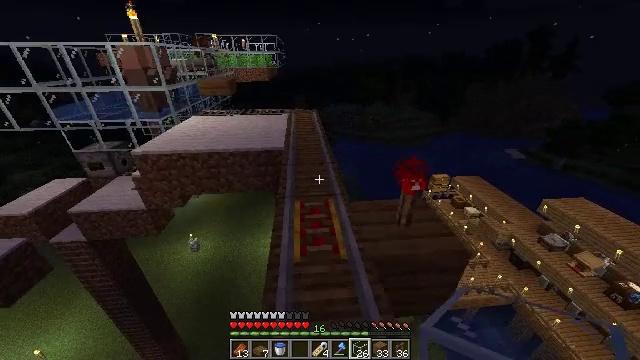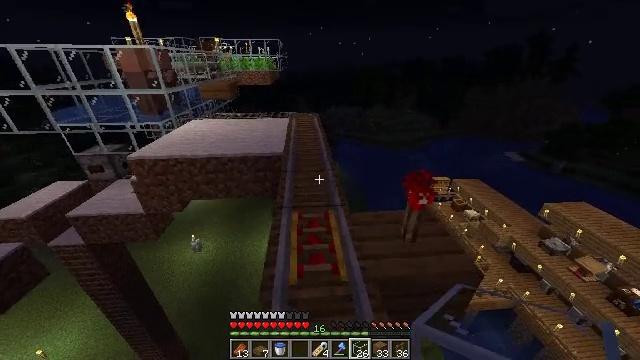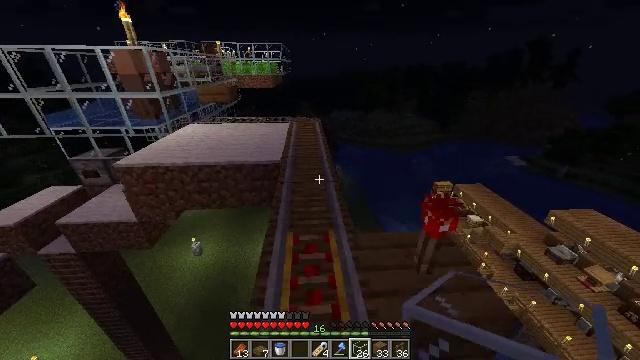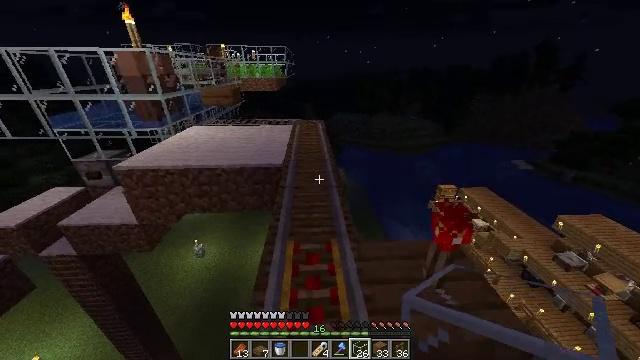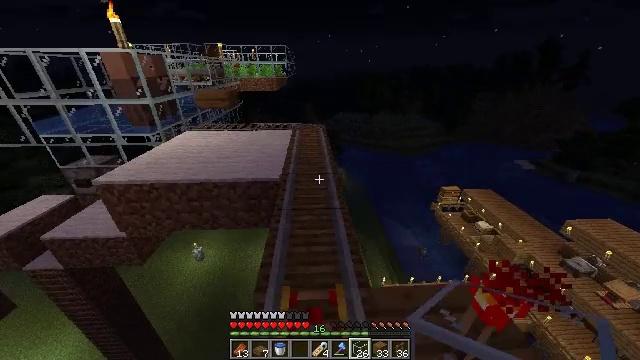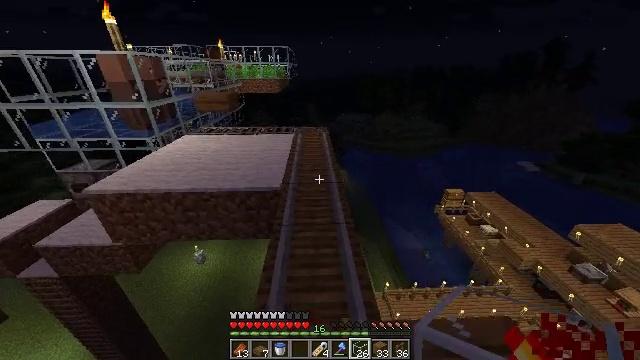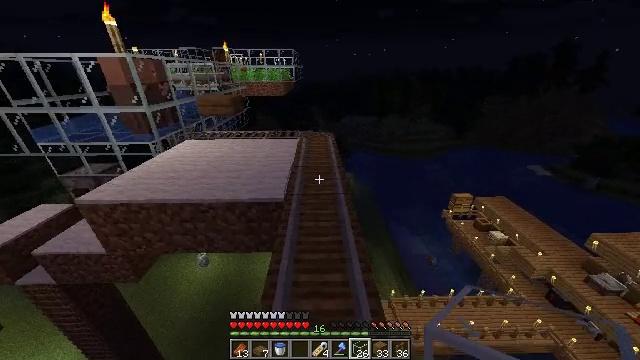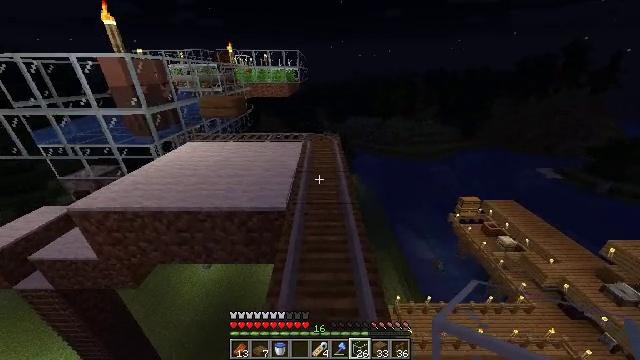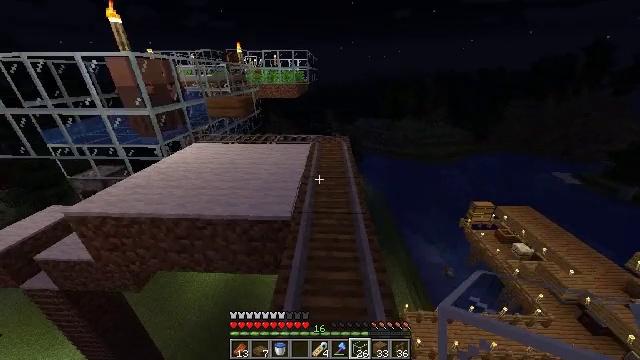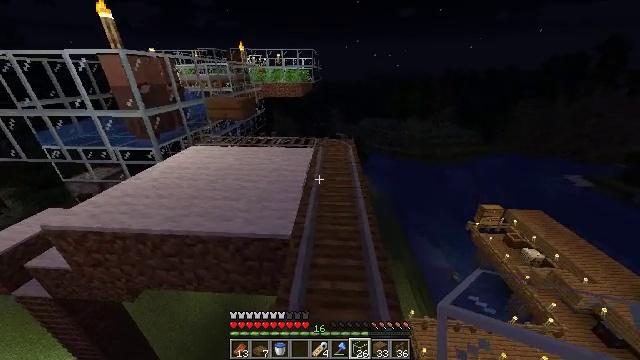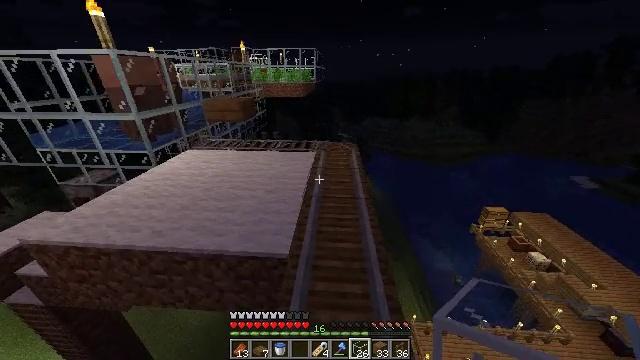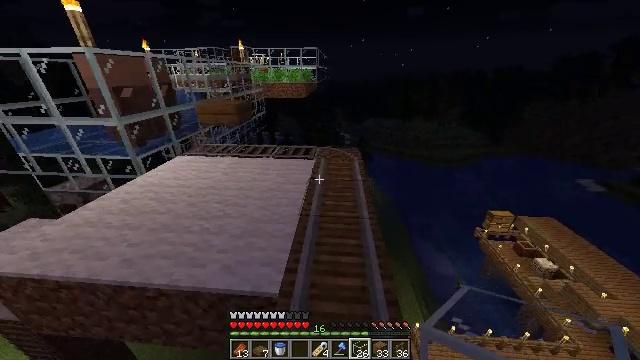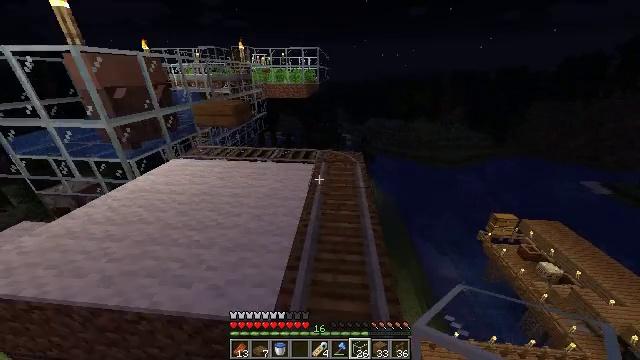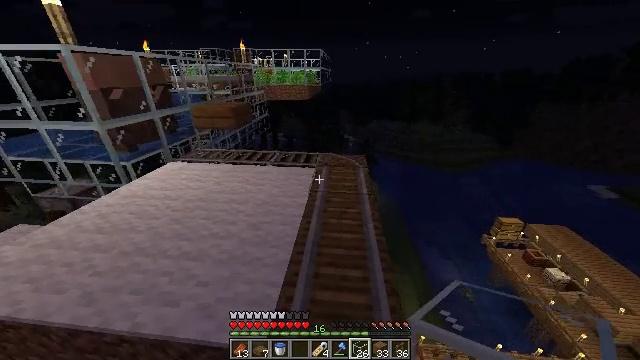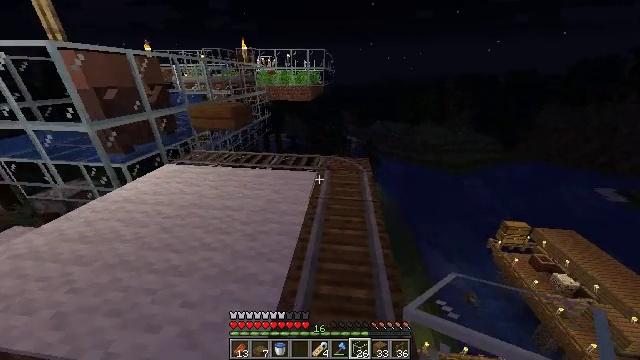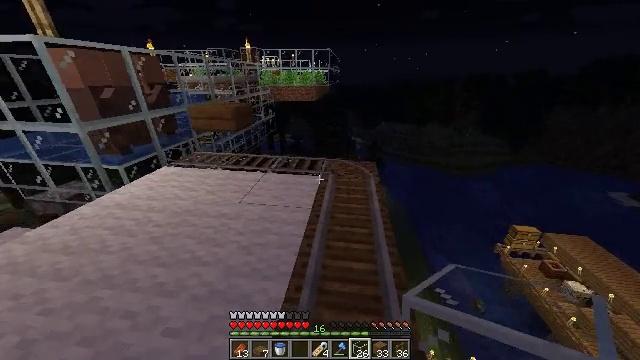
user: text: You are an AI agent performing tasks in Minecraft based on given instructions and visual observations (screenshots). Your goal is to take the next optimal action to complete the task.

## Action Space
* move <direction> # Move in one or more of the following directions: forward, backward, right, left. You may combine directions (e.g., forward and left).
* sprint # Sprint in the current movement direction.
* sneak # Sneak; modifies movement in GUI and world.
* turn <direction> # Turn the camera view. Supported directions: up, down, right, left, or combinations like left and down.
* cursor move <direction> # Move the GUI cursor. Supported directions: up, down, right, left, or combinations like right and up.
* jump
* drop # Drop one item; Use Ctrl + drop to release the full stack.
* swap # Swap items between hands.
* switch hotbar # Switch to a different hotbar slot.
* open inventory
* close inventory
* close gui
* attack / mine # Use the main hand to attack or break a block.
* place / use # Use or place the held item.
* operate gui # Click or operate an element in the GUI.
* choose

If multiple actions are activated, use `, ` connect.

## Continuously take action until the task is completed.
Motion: motion action
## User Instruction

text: Shatter the glass to collect it.
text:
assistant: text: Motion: move forward
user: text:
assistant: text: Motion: move forward
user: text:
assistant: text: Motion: move forward, sprint
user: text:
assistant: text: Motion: move forward, sprint
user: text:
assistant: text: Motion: move forward, sprint
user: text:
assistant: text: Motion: move forward, turn left
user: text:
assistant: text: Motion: move forward, turn left
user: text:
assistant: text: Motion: move forward, turn left
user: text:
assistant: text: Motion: move forward, sprint, turn left
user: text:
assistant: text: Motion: move forward, sprint
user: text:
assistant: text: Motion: move forward, sprint
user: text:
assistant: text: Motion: move forward
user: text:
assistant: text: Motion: move forward
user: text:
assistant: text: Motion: move forward
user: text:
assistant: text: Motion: move forward, turn left
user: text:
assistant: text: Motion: move forward, turn left
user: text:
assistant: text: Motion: move forward, sprint, turn left
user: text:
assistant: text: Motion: move forward, sprint, turn left
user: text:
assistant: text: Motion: move forward, turn left and down
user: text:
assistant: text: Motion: move forward, turn left and down
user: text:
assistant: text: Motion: move forward, turn left and down
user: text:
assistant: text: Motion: move forward, turn left and down
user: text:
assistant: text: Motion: move forward, turn left and down
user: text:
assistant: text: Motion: move forward, turn left and down
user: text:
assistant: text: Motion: move forward, turn left and down
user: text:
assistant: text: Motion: move forward, turn down
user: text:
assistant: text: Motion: move forward, turn left and down
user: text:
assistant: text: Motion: move forward, turn left and down
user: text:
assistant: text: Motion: move forward, turn left and down
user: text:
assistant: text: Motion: move forward and move left, turn left and down